Interaction volume radius: 10 \u00c5
Interaction volume height: 30 \u00c5
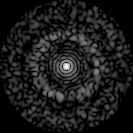
Disorder parameter: 0.8419